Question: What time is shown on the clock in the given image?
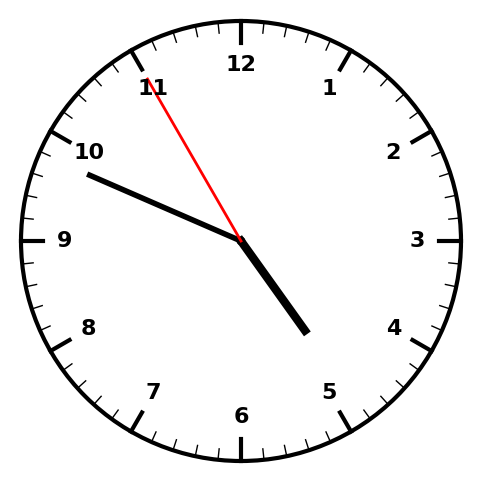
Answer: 04:48:55